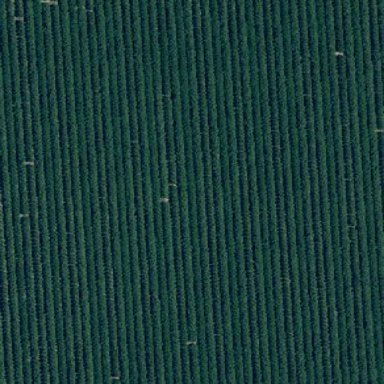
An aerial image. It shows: Almond orchard with rows of almond trees.